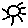
Label: sun